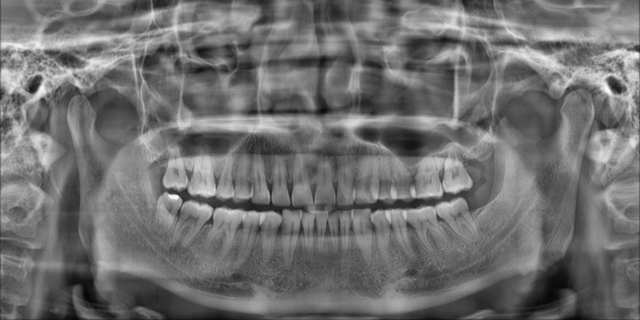
adult